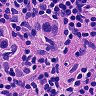
Metastatic tissue present: yes